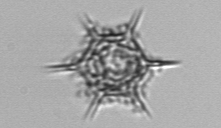
Label: Dictyocha